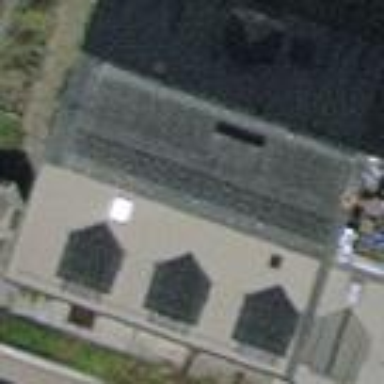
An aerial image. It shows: Apartment building with double saltbox roof shape.